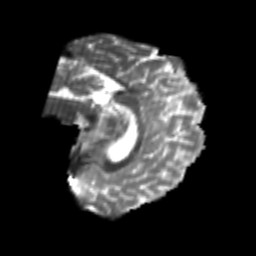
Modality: T2w
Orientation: sagittal
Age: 26
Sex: female
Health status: healthy
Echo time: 0.074 s